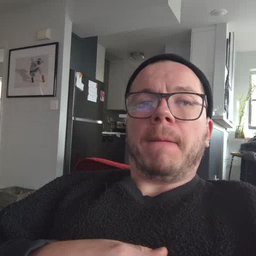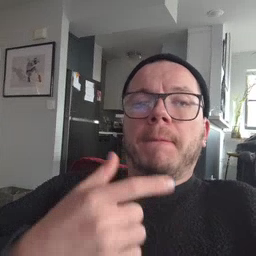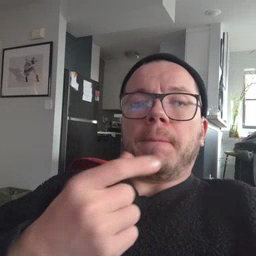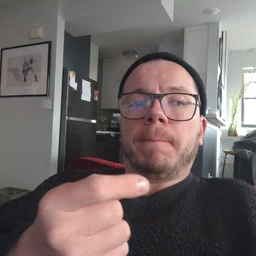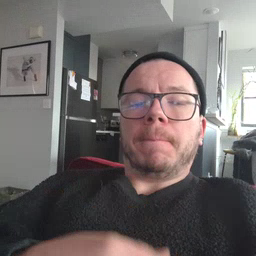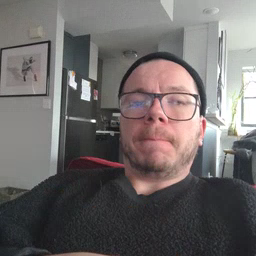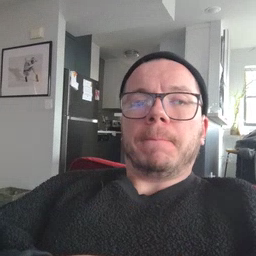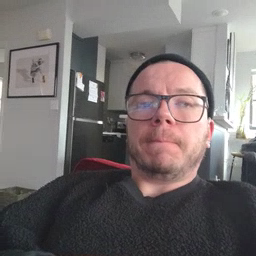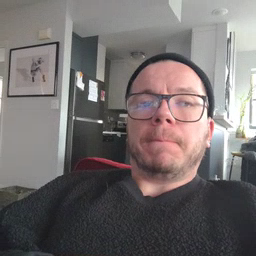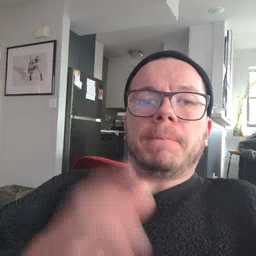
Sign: go